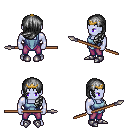
a pixel art fantasy rpg character, male body template, dark elf, purple skin, blue vest, magenta pants, gray left-swept hairstyle, gold tiara, metal boots, spear, four views (front, back, left, right), 2x2 character sprite sheet, small pixel art, hard edges, no anti-aliasing